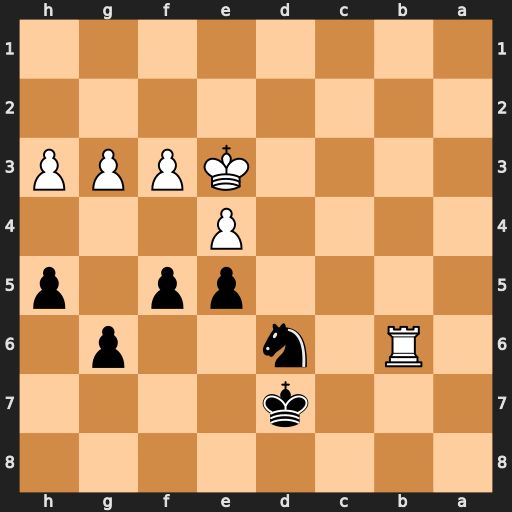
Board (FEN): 8/3k4/1R1n2p1/4pp1p/4P3/4KPPP/8/8
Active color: b
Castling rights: -
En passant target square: -
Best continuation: Nc4+ Kd3 Nxb6